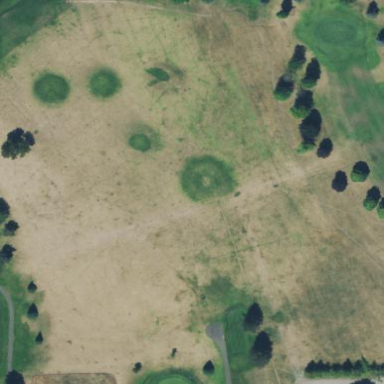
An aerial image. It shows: Grassy area designated as driving range for golf.